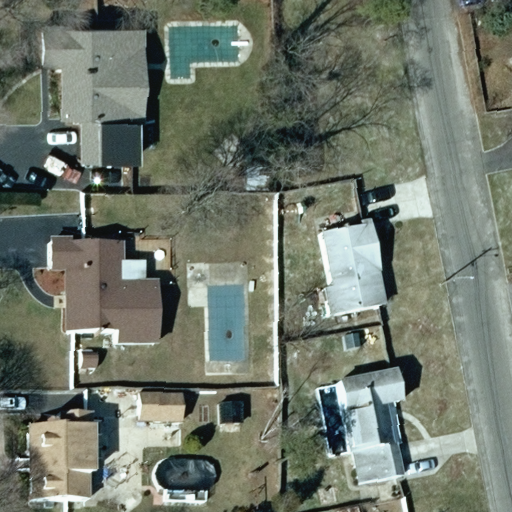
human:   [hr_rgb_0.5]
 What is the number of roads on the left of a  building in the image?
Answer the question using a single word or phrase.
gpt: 0

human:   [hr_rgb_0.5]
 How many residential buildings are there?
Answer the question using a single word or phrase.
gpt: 5

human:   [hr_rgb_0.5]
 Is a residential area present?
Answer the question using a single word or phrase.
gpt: yes

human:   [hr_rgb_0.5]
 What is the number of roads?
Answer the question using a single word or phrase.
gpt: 1

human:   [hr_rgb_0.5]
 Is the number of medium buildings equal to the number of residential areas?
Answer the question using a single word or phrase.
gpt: no

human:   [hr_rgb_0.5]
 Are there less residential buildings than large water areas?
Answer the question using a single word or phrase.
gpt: no

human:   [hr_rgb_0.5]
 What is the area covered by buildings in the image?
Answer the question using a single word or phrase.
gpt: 1712m2

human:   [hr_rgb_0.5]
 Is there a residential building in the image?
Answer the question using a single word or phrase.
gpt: yes

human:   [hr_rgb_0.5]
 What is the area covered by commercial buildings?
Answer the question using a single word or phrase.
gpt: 0m2

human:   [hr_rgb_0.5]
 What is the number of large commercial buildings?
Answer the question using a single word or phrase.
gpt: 0

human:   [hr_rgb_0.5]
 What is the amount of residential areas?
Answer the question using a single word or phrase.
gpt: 1

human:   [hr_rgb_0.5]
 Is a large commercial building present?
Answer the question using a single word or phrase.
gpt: no

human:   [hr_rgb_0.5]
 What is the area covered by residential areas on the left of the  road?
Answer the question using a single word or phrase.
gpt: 0m2

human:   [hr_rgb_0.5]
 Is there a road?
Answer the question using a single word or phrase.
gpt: yes

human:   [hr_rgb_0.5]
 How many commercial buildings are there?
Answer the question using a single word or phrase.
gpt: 0

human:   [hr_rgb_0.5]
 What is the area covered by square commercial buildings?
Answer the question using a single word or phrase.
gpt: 0m2

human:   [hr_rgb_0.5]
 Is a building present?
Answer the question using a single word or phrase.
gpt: yes

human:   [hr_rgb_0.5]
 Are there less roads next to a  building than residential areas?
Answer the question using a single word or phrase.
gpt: no

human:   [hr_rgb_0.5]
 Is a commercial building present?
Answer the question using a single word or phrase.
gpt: no

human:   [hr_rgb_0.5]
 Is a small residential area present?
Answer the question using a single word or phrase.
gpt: no

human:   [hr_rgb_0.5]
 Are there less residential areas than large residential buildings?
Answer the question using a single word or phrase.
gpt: no

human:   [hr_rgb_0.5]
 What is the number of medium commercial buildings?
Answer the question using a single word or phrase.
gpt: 0

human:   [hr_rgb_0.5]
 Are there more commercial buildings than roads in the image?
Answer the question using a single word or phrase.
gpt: no

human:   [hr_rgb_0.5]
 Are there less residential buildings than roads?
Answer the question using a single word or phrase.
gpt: no

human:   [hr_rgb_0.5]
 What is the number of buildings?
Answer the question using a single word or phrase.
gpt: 7

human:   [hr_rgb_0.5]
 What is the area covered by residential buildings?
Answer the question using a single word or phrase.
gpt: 1584m2

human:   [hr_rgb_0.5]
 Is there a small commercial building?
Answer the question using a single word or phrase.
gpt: no

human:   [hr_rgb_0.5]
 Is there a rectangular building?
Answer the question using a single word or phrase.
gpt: yes

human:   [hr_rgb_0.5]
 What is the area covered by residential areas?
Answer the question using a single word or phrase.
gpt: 4096m2

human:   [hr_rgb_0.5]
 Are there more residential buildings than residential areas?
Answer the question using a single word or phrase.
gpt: yes

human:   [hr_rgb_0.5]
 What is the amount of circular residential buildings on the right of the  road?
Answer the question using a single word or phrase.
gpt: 0

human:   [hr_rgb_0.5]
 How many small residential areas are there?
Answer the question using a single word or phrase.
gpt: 0

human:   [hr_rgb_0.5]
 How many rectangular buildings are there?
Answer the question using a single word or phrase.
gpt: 2

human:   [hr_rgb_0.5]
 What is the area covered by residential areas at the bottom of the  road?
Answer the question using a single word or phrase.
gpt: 0m2

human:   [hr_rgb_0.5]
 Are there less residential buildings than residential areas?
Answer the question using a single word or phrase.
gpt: no

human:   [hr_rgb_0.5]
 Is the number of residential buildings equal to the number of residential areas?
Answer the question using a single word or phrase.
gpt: no

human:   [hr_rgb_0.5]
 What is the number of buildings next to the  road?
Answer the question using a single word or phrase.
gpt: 7

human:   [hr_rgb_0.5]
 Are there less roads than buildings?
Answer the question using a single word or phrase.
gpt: yes

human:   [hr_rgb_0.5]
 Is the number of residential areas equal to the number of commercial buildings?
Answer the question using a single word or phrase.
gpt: no

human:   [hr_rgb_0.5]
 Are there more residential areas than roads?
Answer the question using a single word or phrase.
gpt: no

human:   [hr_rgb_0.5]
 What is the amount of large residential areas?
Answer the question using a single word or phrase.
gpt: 1

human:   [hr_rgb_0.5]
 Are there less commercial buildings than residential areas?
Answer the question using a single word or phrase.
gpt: yes

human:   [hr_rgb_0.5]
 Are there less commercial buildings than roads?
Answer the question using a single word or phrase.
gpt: yes

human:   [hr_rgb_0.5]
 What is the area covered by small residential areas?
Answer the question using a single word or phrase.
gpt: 0m2

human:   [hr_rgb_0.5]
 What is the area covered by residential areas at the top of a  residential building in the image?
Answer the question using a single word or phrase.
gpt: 4096m2

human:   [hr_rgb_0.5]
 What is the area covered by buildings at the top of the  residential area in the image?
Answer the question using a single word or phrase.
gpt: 0m2

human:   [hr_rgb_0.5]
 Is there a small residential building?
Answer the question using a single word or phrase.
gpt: no

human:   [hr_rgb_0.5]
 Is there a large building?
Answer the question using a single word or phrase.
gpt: no

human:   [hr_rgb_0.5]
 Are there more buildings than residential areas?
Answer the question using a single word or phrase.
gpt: yes

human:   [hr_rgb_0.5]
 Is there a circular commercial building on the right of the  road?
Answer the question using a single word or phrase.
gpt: no

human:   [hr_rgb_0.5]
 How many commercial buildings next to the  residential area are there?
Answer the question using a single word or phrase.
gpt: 0

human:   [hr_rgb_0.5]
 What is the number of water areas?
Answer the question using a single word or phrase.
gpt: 0

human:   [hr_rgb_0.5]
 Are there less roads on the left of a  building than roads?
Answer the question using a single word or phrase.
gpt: yes

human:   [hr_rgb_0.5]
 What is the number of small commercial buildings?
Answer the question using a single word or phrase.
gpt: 0

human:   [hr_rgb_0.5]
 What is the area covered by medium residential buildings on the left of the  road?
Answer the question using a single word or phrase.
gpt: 1584m2

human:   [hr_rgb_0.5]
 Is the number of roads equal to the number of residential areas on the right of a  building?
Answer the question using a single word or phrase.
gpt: yes

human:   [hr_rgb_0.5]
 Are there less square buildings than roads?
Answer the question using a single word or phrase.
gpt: yes

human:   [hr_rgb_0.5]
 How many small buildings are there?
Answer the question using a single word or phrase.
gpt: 2

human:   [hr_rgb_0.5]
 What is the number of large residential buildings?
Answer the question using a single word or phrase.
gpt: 0

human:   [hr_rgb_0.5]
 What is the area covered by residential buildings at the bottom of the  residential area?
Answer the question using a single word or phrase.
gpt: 1584m2

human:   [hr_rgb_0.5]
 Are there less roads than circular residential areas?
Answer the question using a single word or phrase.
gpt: no

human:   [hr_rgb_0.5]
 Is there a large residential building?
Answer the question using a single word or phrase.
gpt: no

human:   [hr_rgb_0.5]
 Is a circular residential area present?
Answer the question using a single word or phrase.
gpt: no

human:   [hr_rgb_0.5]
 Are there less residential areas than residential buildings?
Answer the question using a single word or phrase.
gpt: yes